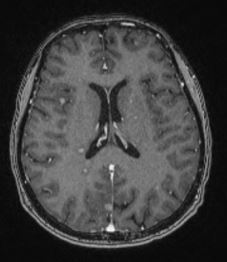
Label: notumor